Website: walmart
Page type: receipt
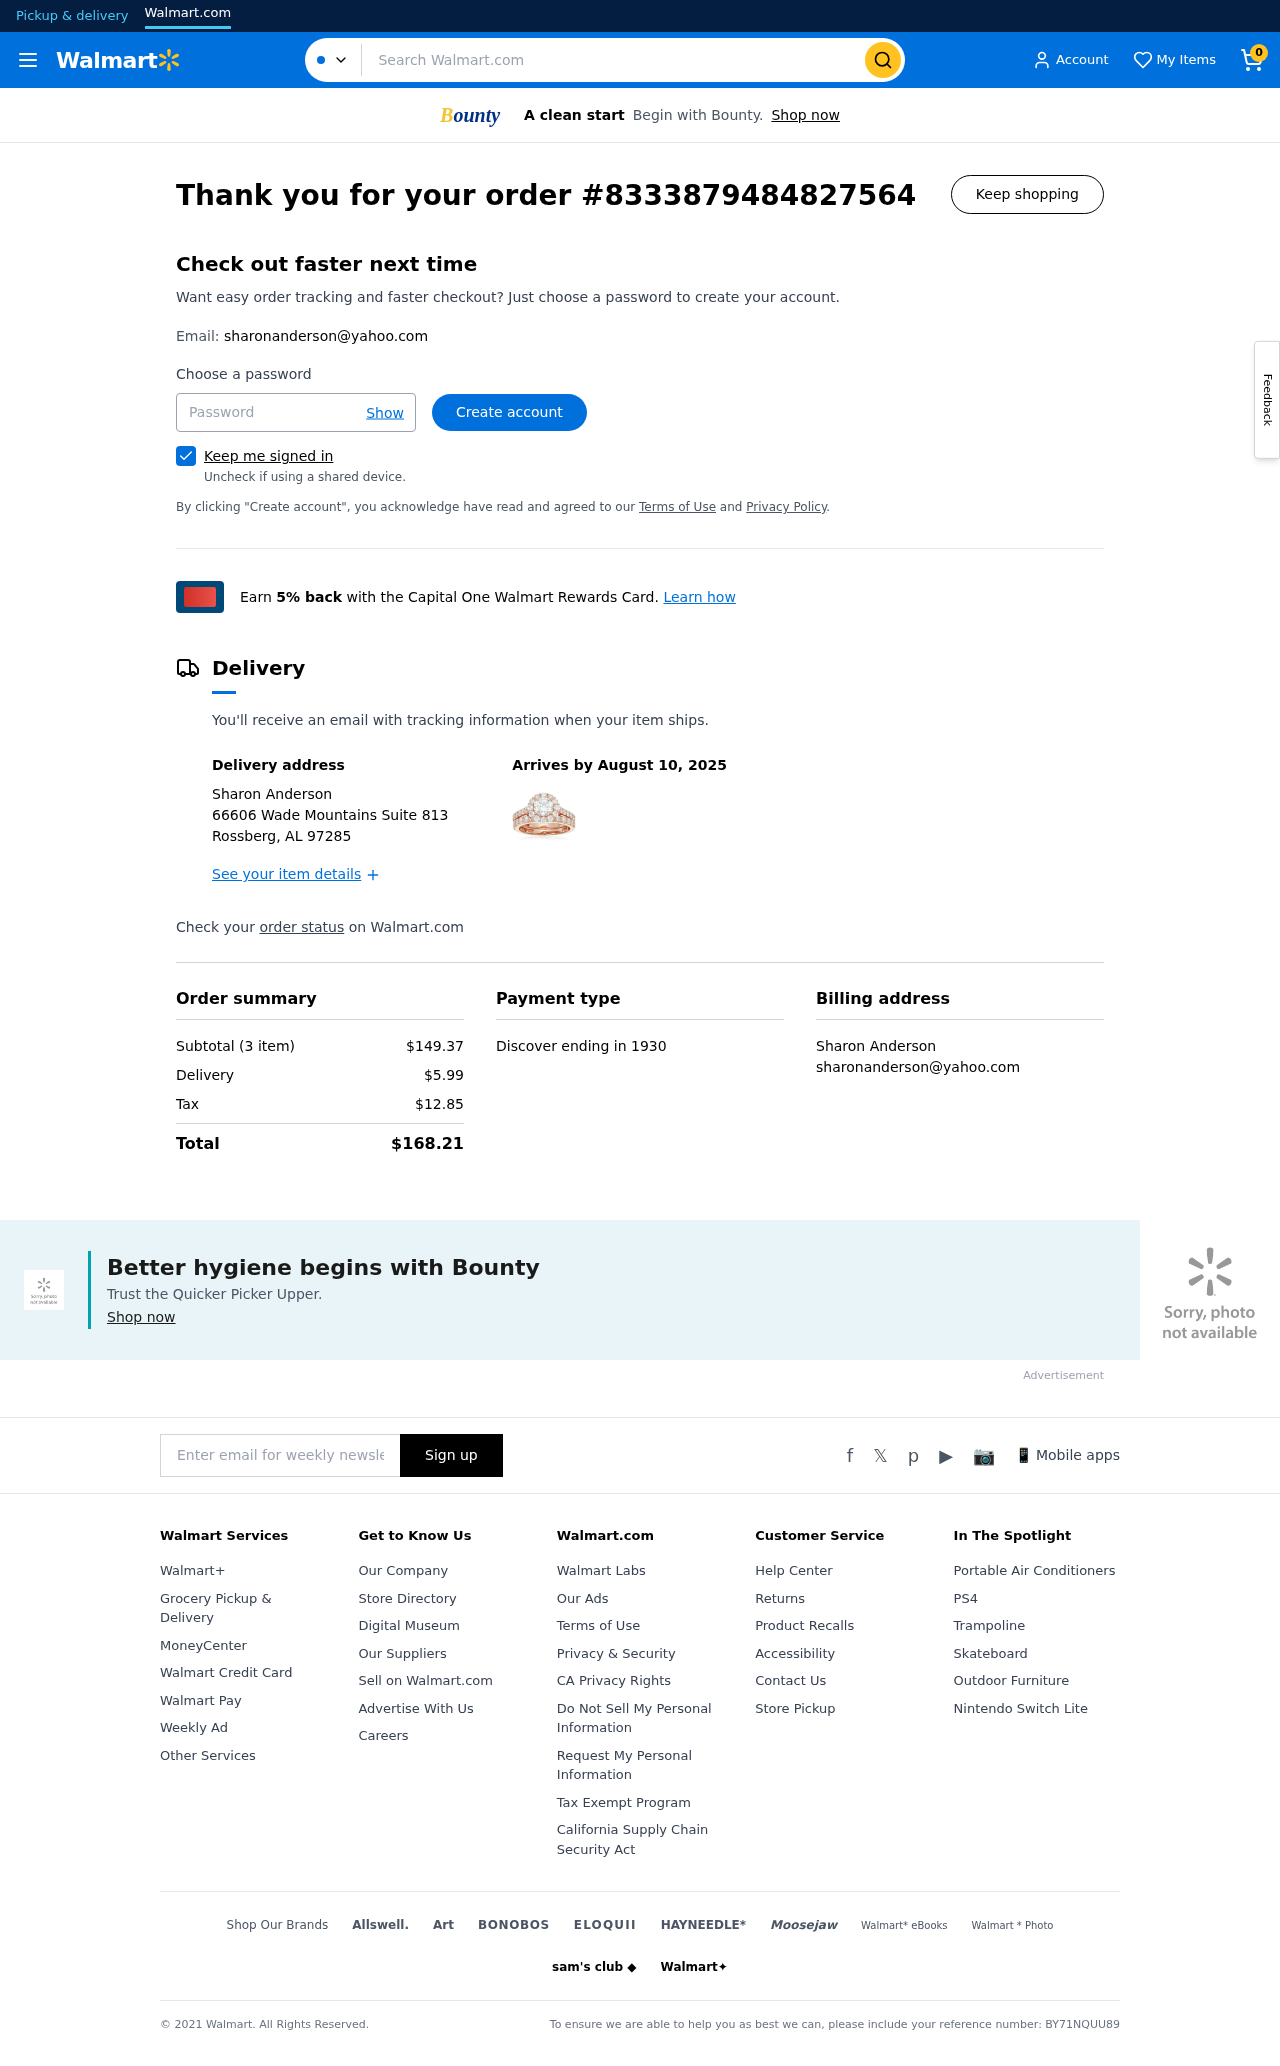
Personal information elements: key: PII_CARD_LAST4
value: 1930
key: PII_CARD_TYPE
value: Discover
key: PII_CITY_STATE_ZIP
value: Rossberg, AL 97285
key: PII_EMAIL
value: sharonanderson@yahoo.com
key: PII_EMAIL2
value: sharonanderson@yahoo.com
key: PII_FULLNAME
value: Sharon Anderson
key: PII_FULLNAME2
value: Sharon Anderson
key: PII_STREET
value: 66606 Wade Mountains Suite 813
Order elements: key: ORDER_NUM_ITEMS
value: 0
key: ORDER_ID
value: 8333879484827564
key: ORDER_DELIVERY_DATE
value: August 10, 2025
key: ORDER_NUM_ITEMS
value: Subtotal (3 item)
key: ORDER_SUBTOTAL
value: $149.37
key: ORDER_SHIPPING_COST
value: $5.99
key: ORDER_TAX
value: $12.85
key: ORDER_TOTAL
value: $168.21
Search elements: key: HEADER_SEARCH
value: Search Walmart.com